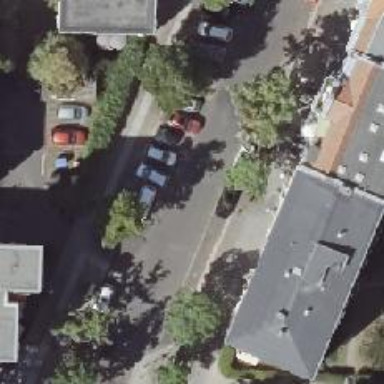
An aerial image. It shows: Living street with asphalt surface. There is parallel parking lane on the left side and street-side parking on the right.